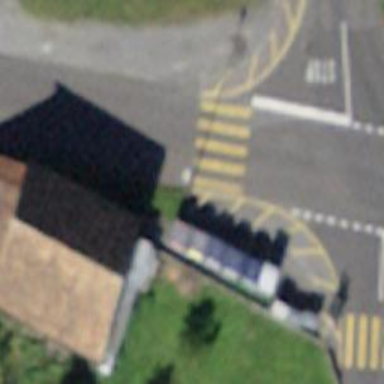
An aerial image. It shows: Marked zebra crossing on the road.